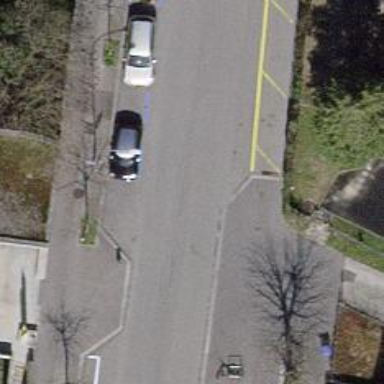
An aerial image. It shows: Residential road with asphalt surface. There are sidewalks on both sides of the road.